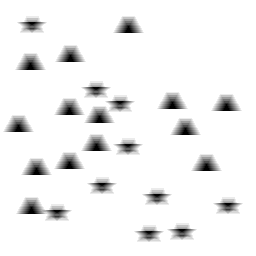
Squares: 0
Triangles: 14
Stars: 10
Total shapes: 24